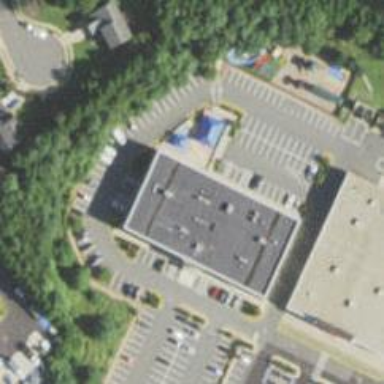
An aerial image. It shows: Parking space.